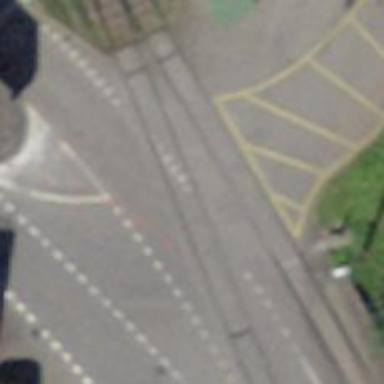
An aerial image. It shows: Railway level crossing.